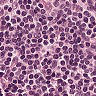
Metastatic tissue present: no